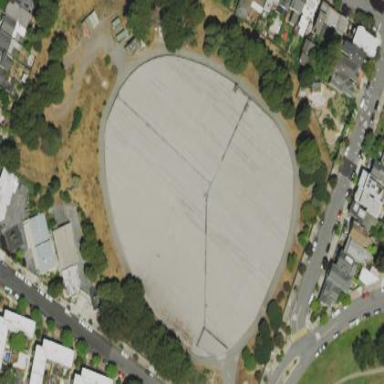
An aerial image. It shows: Covered man-made reservoir.